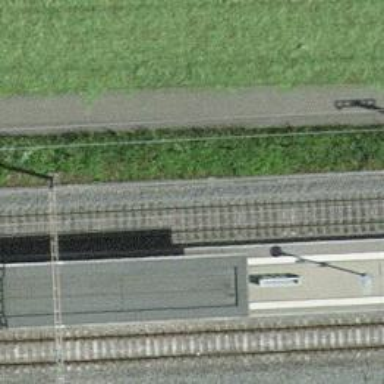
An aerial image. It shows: Stop position for public transport at railway stop.